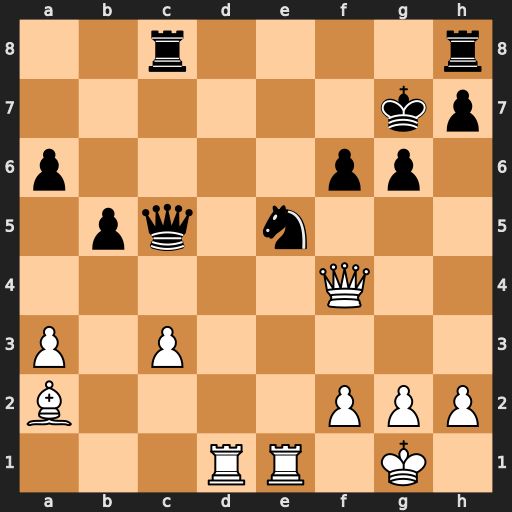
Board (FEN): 2r4r/6kp/p4pp1/1pq1n3/5Q2/P1P5/B4PPP/3RR1K1
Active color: w
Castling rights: -
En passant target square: -
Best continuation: Rxe5 Qxe5 Rd7+ Kf8 Qh6+ Ke8 Qd2